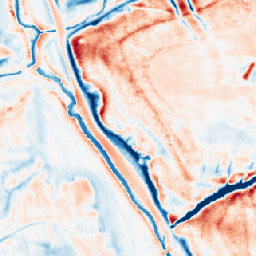
Category: classical
Decomposition family: uniform
Decomposition parameters: size: 20
Upsampling method: area
Upsampling parameters: scale: 8
Upsampling scale: 8